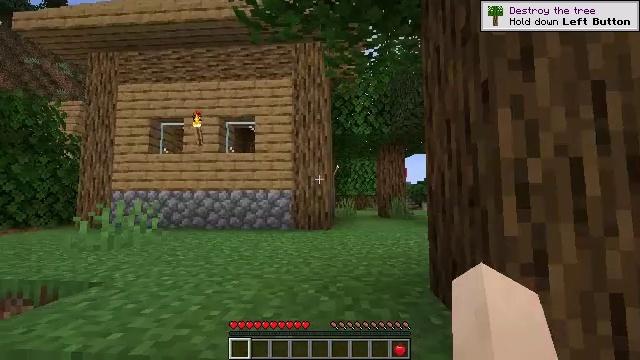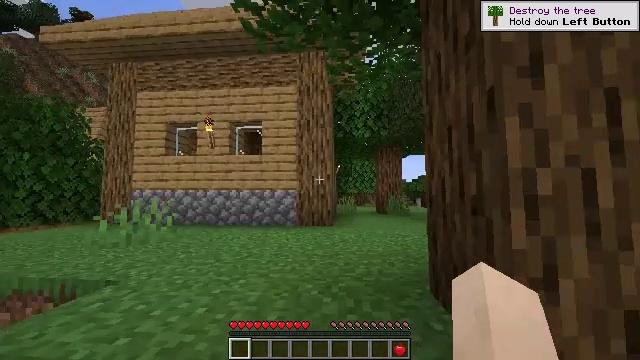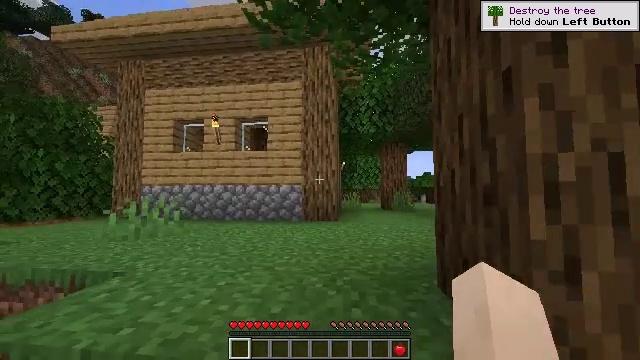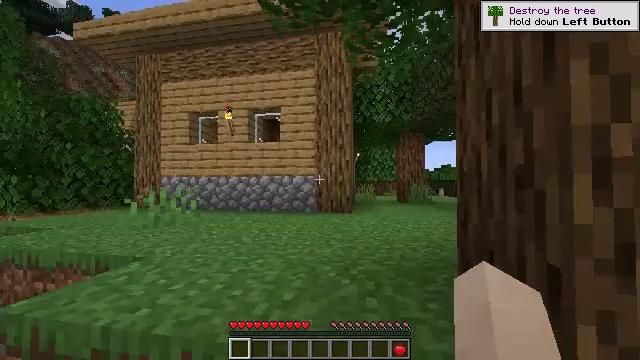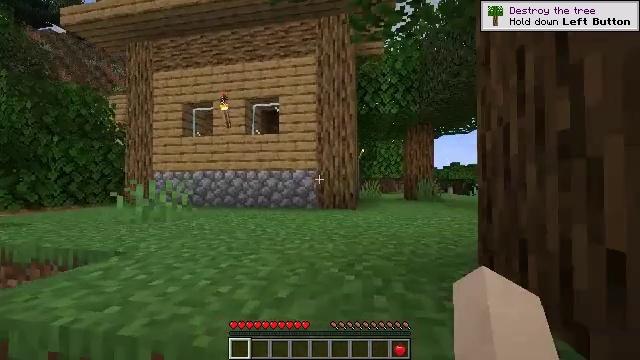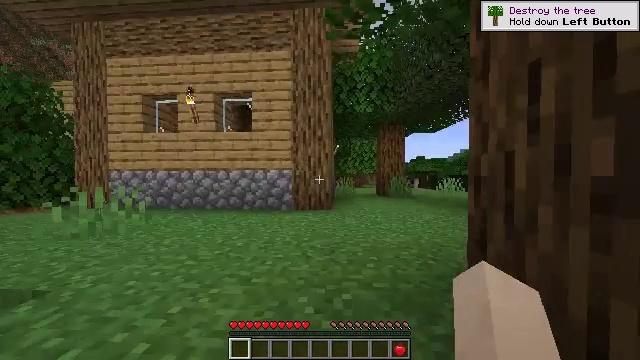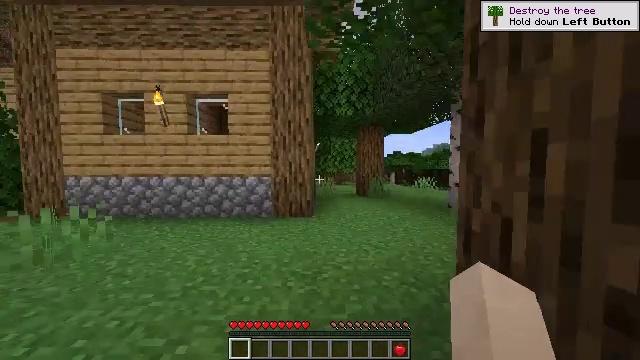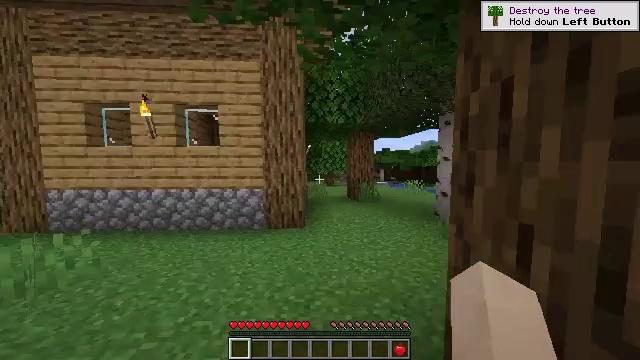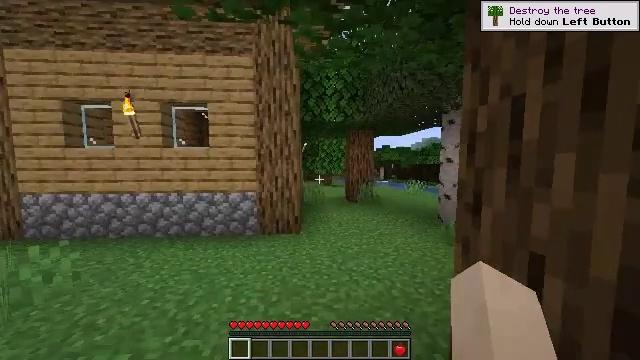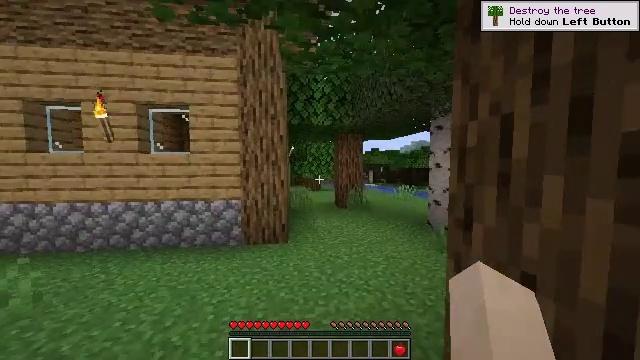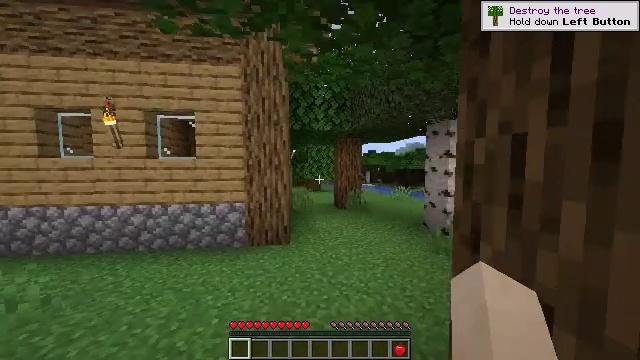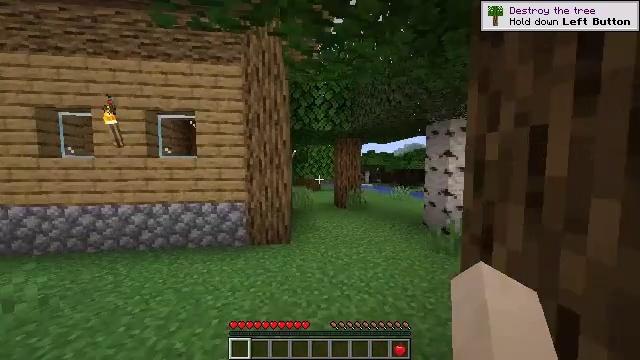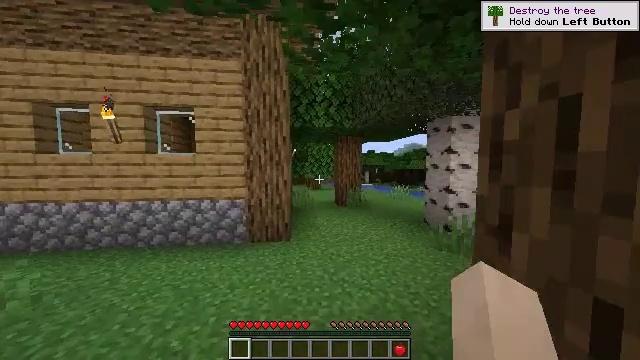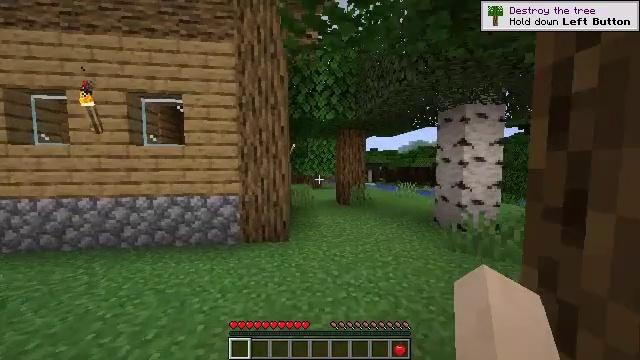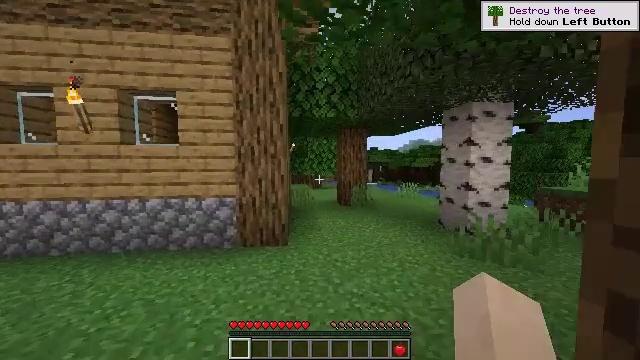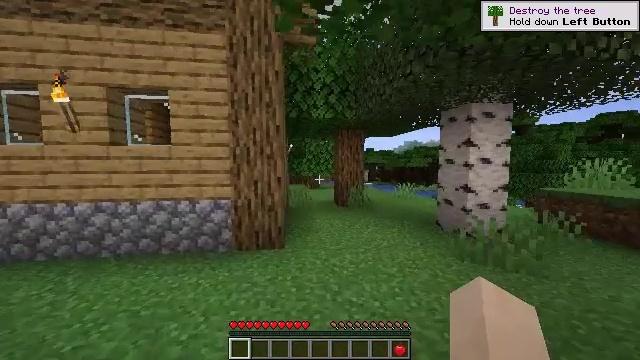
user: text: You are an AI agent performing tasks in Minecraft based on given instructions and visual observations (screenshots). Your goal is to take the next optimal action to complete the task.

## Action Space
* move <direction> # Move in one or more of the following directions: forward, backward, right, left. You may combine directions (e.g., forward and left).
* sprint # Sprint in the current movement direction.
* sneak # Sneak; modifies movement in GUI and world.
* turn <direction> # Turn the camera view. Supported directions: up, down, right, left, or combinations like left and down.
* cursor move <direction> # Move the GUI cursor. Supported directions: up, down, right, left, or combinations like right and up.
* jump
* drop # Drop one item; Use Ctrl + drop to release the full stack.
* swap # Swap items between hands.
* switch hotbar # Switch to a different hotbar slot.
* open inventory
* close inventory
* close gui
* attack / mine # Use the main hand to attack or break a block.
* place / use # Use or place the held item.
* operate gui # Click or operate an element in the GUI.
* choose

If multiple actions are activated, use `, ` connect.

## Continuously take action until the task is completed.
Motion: motion action
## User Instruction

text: Mine the furnace to collect it.
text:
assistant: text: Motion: move forward, sprint
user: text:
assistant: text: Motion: move forward, sprint, turn left
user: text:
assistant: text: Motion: move forward, sprint, turn left and down
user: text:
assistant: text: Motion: move forward, sprint
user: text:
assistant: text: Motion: move forward, sprint, turn right and down, jump
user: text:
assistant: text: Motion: move forward, sprint, turn right and down, jump
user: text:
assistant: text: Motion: move forward, sprint, turn right and down, jump
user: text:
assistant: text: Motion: move forward, sprint, jump
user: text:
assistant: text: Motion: move forward, sprint, turn right, jump
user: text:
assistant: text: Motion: move forward, sprint
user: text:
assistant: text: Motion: move forward, sprint
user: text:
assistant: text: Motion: move forward, sprint
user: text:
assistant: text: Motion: move forward, sprint
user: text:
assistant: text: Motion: move forward, sprint
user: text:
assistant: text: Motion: move forward, sprint
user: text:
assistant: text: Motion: move forward, sprint, turn right
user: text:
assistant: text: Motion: move forward, sprint
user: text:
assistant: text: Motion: move forward, sprint
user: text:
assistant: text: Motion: move forward, sprint
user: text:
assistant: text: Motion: move forward, sprint
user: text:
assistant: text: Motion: move forward, sprint
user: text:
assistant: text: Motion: move forward, sprint
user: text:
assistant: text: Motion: move forward, sprint
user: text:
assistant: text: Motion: move forward, sprint, turn down
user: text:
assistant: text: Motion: move forward, sprint, jump
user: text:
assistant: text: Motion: move forward, sprint, jump
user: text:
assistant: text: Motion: move forward, sprint, turn left and down, jump
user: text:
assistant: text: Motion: move forward, sprint, turn left and down, jump
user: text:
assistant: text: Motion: move forward, sprint
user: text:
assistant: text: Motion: move forward, sprint